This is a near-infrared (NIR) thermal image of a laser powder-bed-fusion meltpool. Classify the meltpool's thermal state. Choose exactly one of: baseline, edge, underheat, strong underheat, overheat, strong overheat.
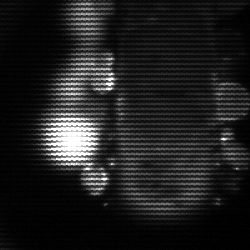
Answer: strong underheat